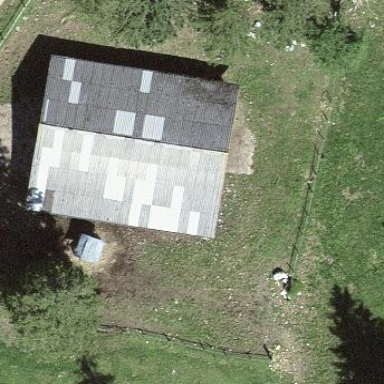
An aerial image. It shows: Cabin is depicted in the image.